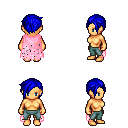
a pixel art fantasy rpg character, female body template, human, tanned skin, pink tattered cape, teal pants, blue pixie cut hairstyle, four views (front, back, left, right), 2x2 character sprite sheet, small pixel art, hard edges, no anti-aliasing